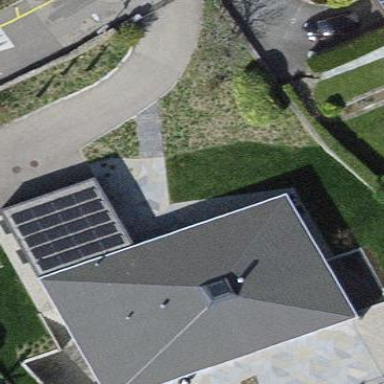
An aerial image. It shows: Detached building with pyramidal roof shape.